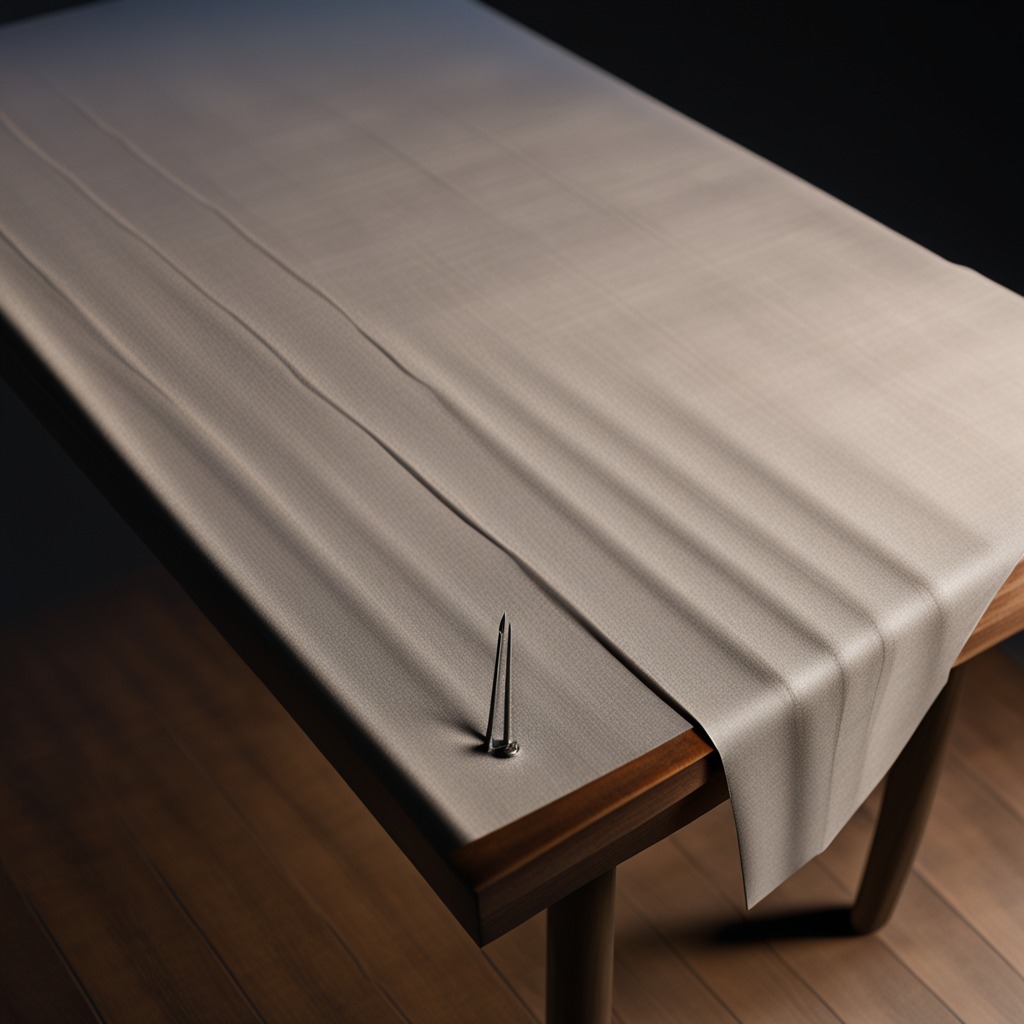
An iron nail lies on the wooden table.